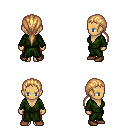
a pixel art fantasy rpg character, female body template, human, tanned skin, green robe, red pants, light blonde ponytail hairstyle, brown shoes, four views (front, back, left, right), 2x2 character sprite sheet, small pixel art, hard edges, no anti-aliasing